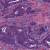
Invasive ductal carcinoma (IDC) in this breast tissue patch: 1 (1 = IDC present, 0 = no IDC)